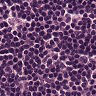
Metastatic tissue present: no